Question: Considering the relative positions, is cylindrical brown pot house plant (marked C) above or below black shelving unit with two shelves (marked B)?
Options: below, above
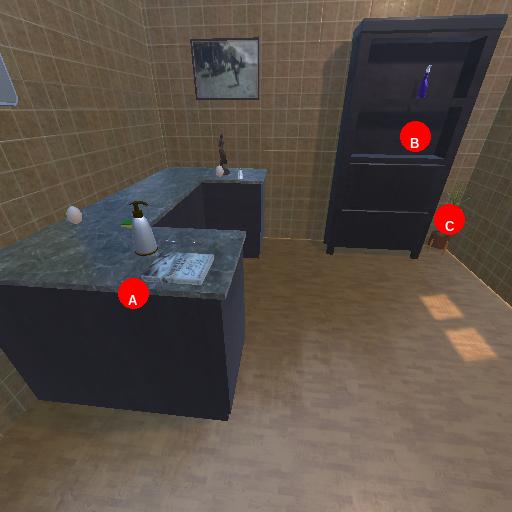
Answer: below